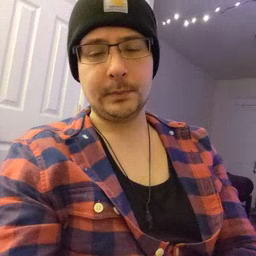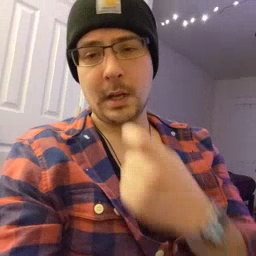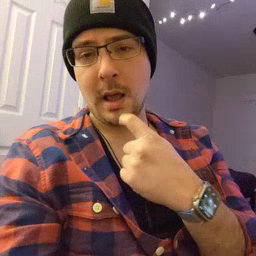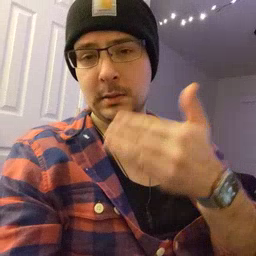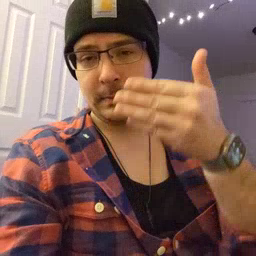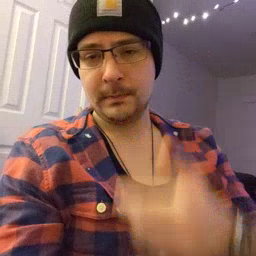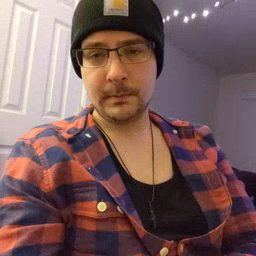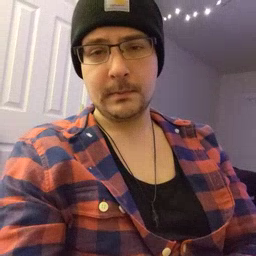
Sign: glasswindow